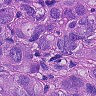
Metastatic tissue present: yes